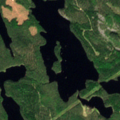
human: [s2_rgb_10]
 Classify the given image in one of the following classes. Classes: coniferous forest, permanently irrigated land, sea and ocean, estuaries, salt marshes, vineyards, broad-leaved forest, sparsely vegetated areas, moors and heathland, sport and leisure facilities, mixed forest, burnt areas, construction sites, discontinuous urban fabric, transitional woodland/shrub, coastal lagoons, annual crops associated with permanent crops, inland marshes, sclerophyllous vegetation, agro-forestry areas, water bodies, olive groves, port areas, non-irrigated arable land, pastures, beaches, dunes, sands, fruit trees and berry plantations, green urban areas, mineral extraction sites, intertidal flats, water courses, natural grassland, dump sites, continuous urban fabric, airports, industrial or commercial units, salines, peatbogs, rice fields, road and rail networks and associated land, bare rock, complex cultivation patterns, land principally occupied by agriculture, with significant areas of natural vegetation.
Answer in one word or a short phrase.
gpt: coniferous forest, transitional woodland/shrub, water bodies